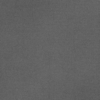
Label: dusty